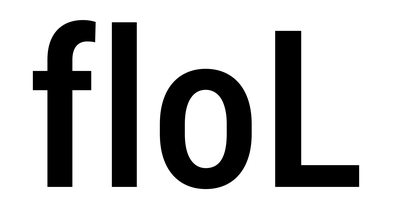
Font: Roboto_Condensed_Medium